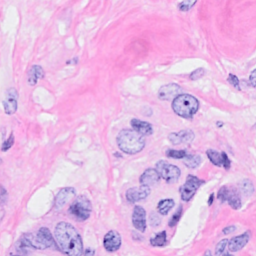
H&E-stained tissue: Breast